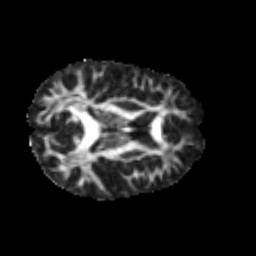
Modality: FA
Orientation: axial
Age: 29
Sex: male
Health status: healthy